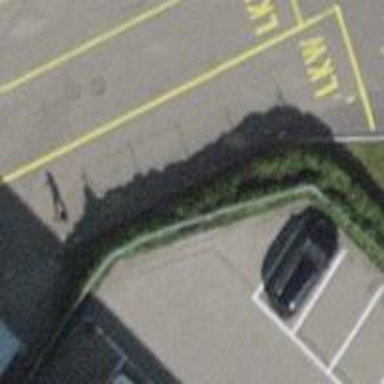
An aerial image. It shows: Parking space specifically designated for heavy goods vehicles.